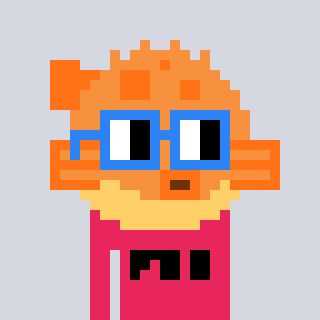
a pixel art character with square blue glasses, a pufferfish-shaped head and a redpinkish-colored body on a cool background